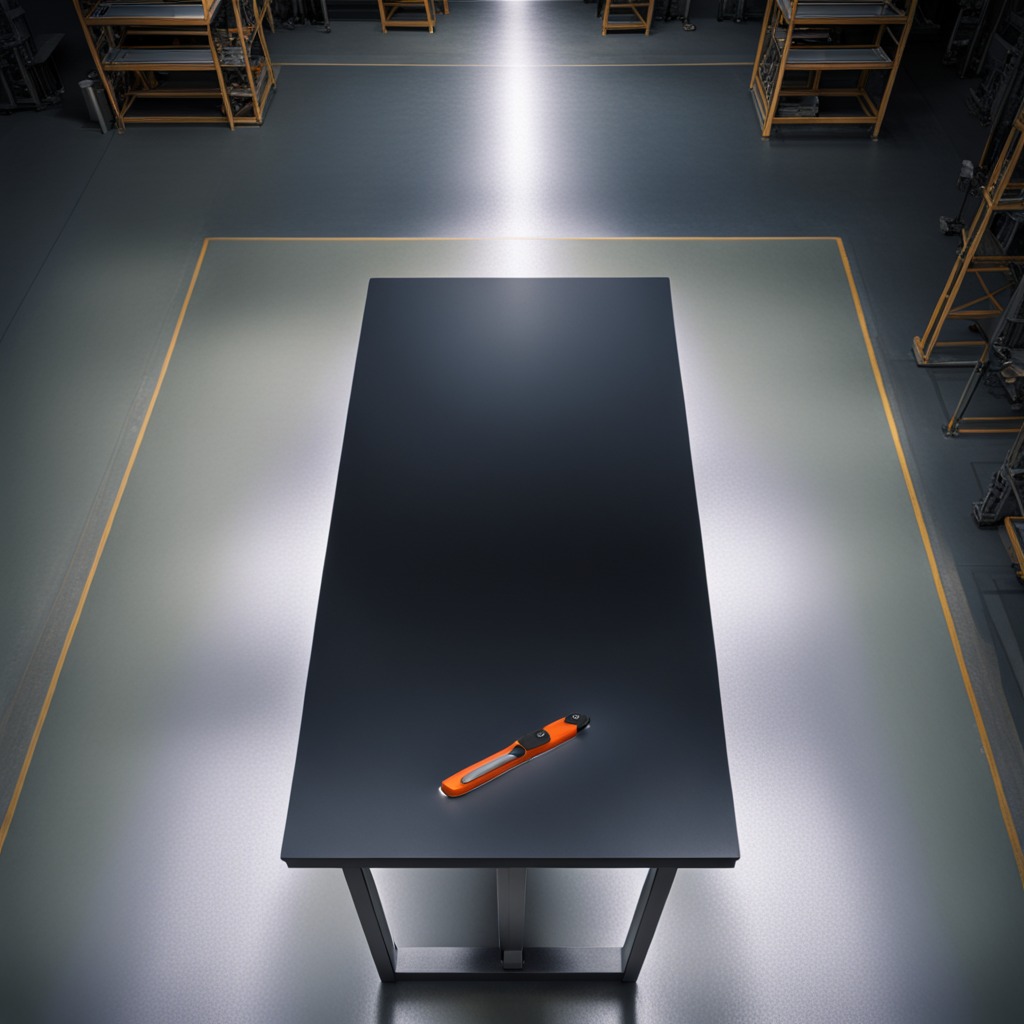
A utility knife lying on a clean empty table in a basement in the evening.